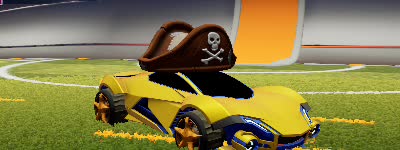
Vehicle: werewolf